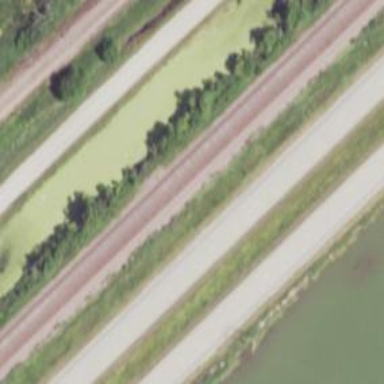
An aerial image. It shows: Primary highway that functions as expressway.